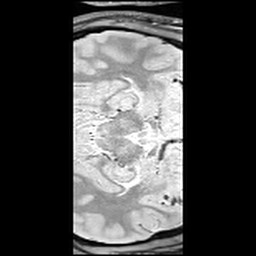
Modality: T1w
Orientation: axial
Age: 26
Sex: male
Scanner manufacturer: siemens
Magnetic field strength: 3 T
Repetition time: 6.5 s
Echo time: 0.016 s